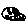
Label: car